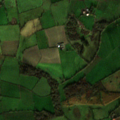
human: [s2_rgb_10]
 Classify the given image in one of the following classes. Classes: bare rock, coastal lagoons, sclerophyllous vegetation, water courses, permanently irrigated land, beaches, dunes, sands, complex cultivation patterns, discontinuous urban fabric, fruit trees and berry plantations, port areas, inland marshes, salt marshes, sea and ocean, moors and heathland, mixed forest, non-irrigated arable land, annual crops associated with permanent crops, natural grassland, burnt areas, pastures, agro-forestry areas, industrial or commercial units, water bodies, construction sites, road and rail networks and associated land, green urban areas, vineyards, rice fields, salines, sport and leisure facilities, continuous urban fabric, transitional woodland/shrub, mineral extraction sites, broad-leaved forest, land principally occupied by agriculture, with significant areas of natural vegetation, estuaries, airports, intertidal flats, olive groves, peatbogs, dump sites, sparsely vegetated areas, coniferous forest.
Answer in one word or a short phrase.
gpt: pastures, complex cultivation patterns